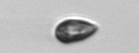
Label: Cryptophyta